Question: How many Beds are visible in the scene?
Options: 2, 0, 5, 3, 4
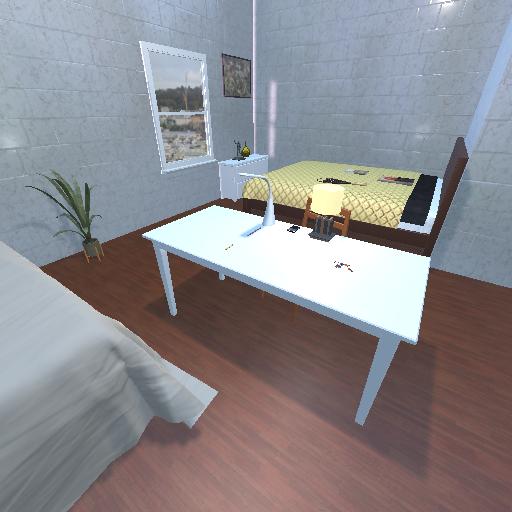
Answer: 2